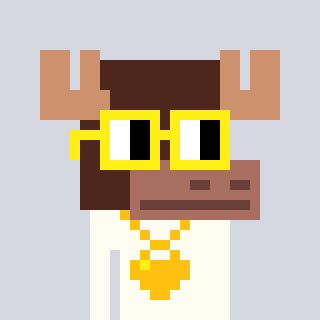
a pixel art character with square yellow glasses, a moose-shaped head and a grayscale-colored body on a cool background